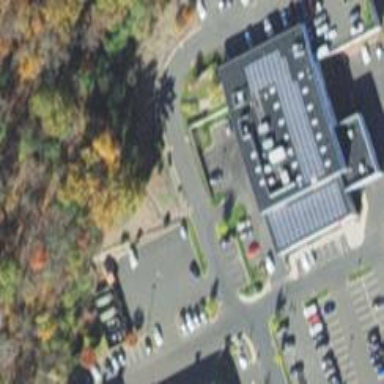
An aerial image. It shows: Building that houses car shop.